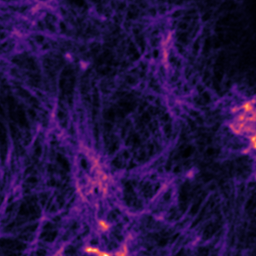
Label: Super-resolution F-actin image